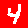
Digit: 4